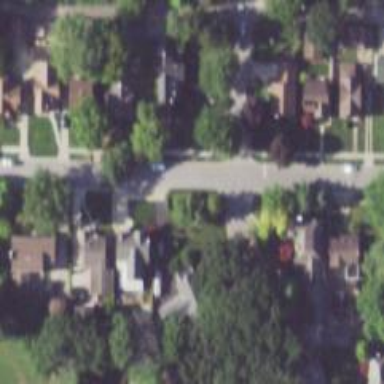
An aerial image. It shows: Neighbourhood designated as historic district.